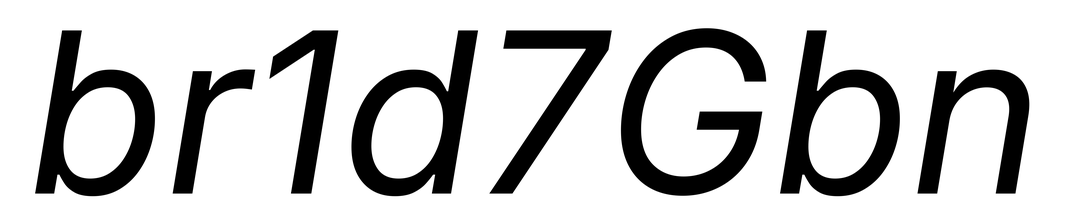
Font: Inter-Italic_Italic